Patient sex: F
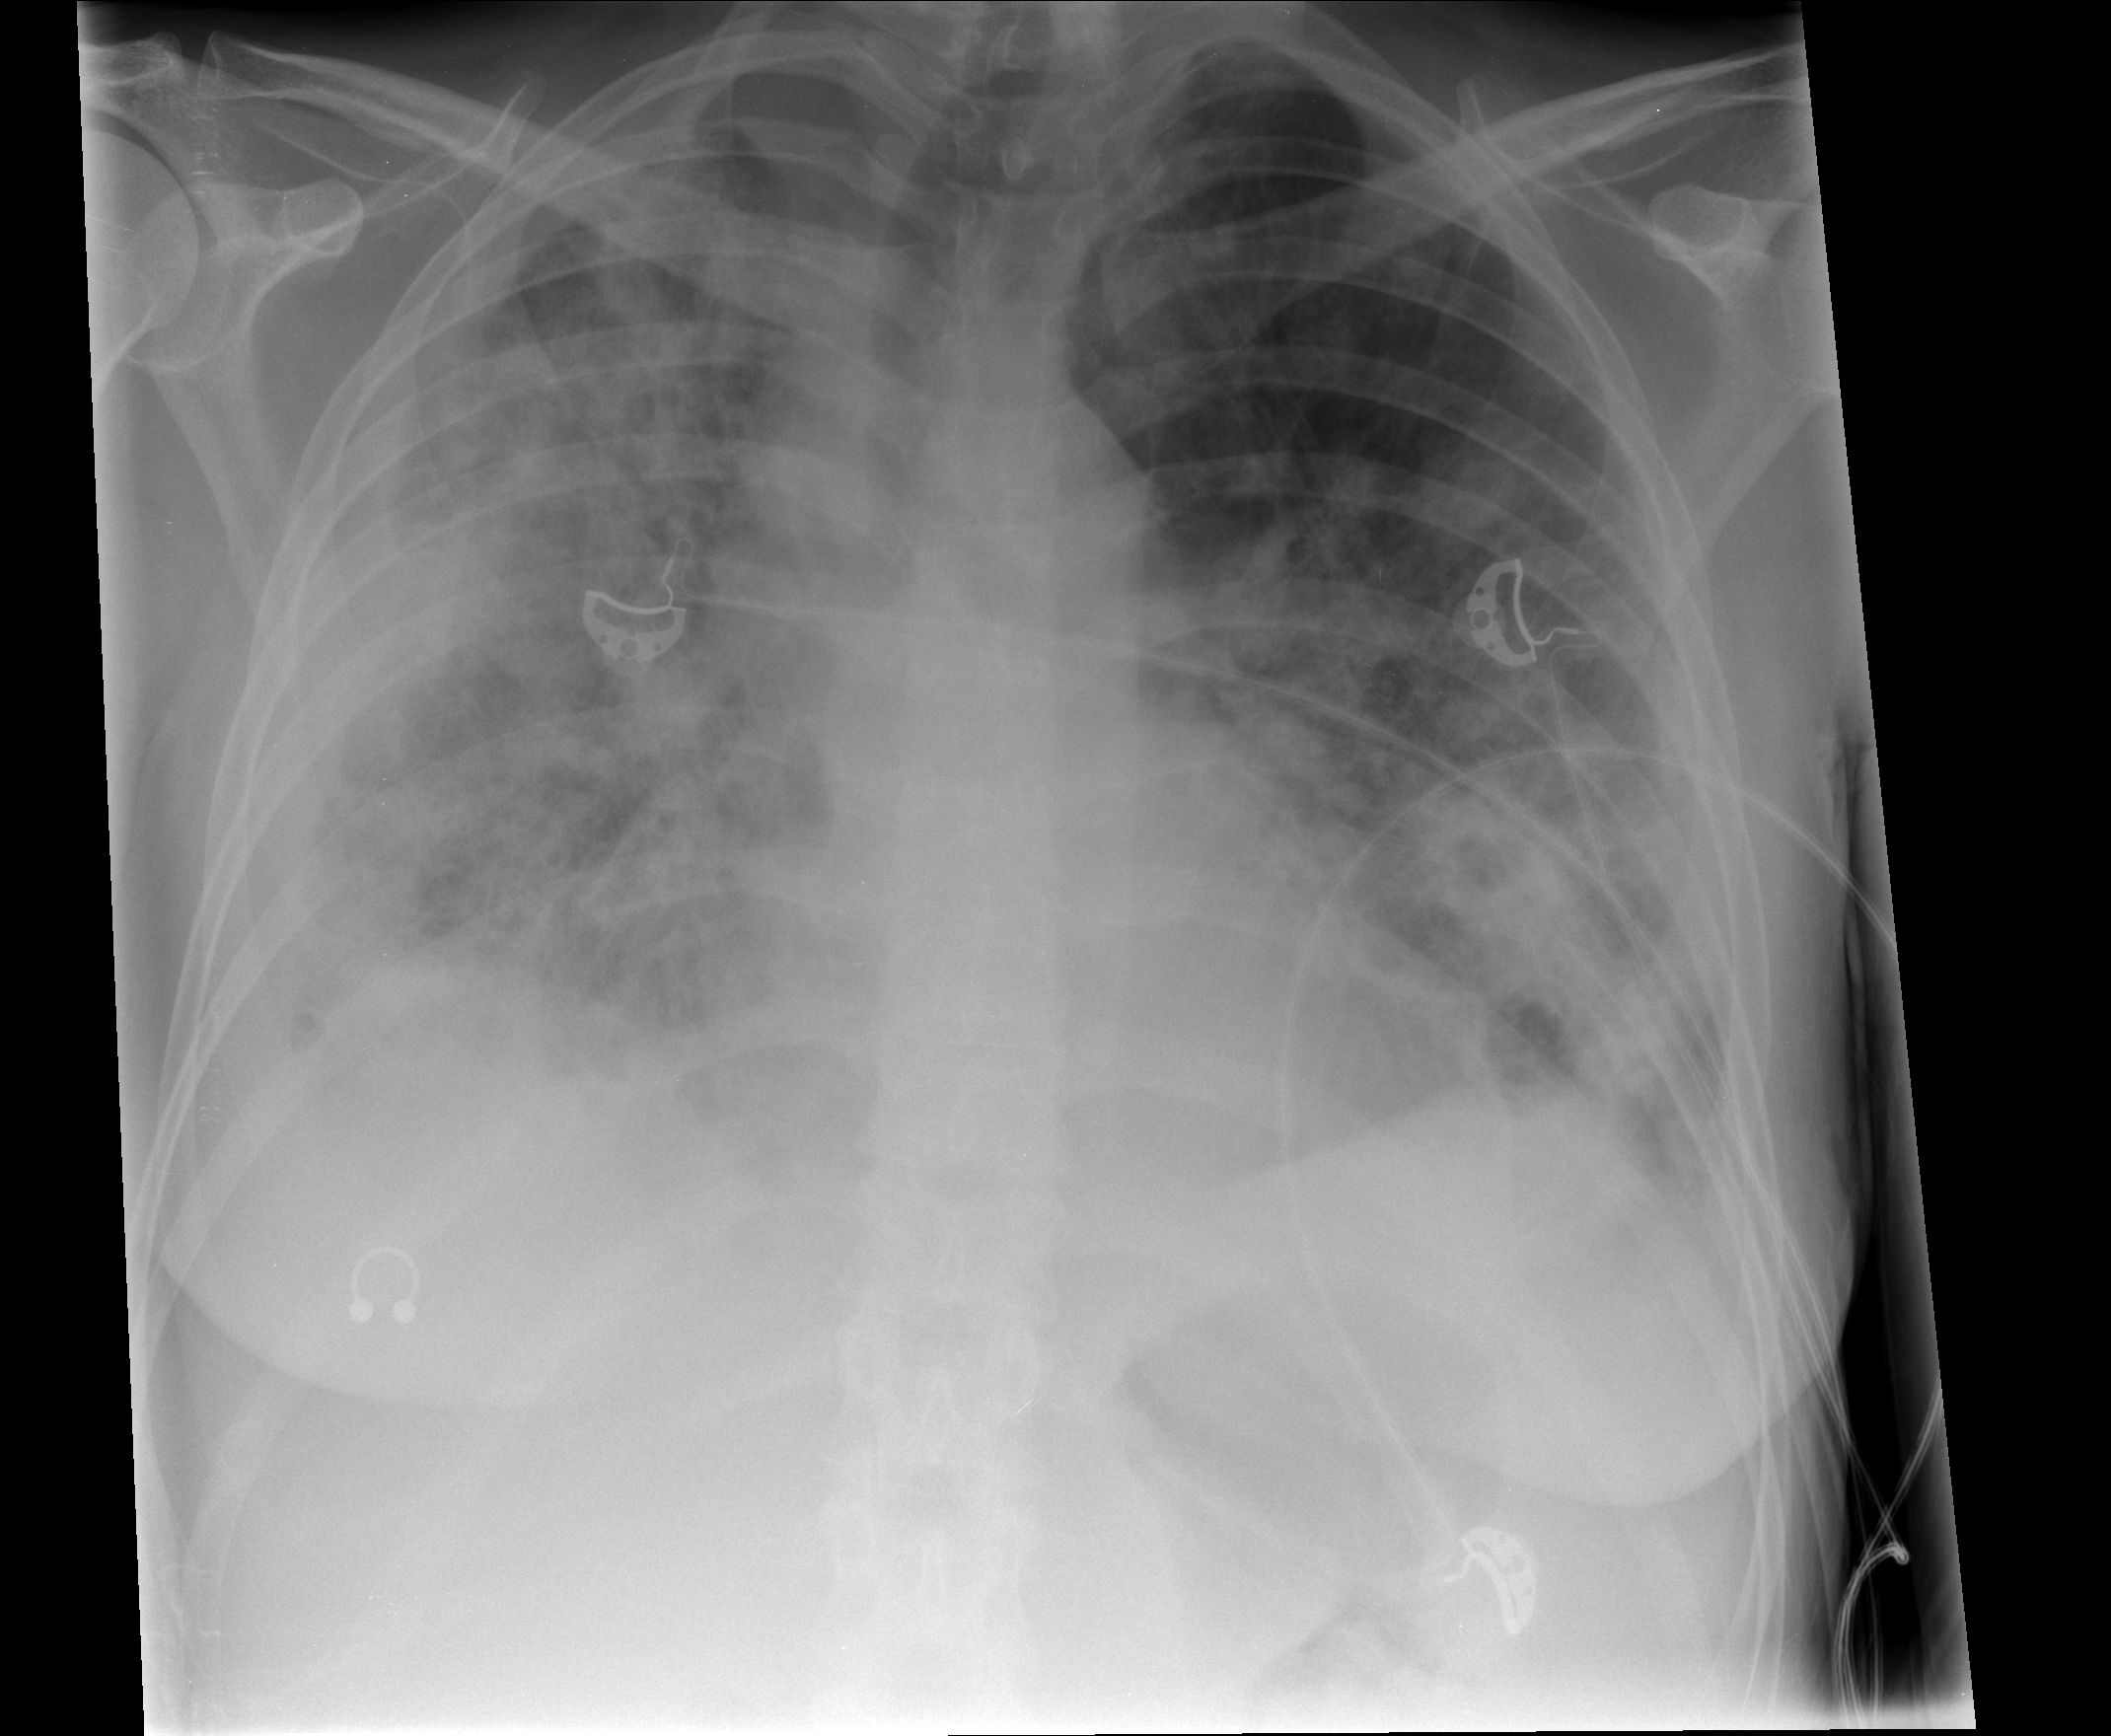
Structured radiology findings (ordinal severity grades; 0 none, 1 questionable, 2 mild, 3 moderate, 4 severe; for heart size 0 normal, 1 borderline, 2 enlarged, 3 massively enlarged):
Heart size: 0
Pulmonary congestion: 0
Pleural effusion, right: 2
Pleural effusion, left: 2
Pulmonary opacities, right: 4
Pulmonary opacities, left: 3
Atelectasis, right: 4
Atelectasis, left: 3